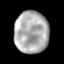
Tissue: skin
Cell type: Epithelial cells
Senescence score: 0.9478
Nuclear area (px): 1408
Mean DAPI intensity: 171.959